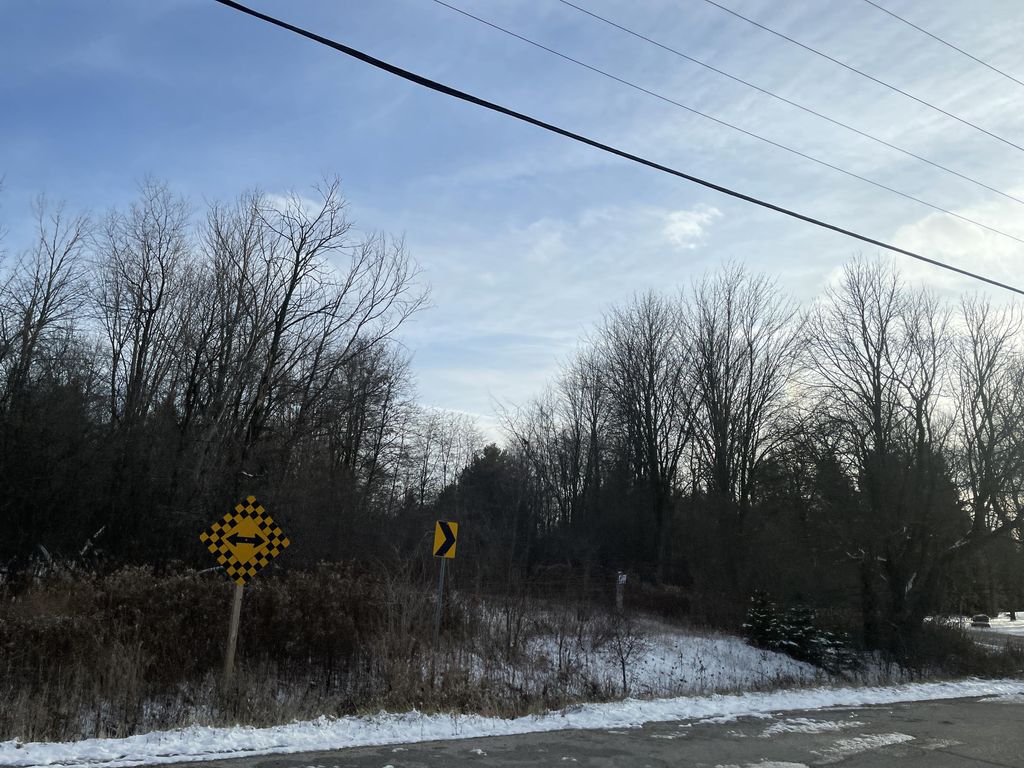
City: kitchener-waterloo